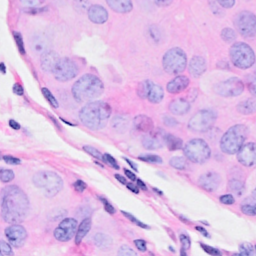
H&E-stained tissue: Breast